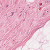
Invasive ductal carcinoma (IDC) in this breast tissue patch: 0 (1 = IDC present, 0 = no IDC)